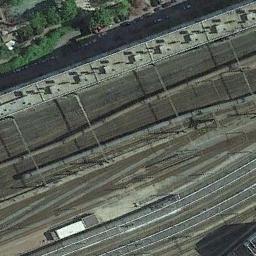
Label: railway